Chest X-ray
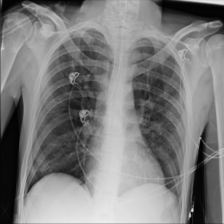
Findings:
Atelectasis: negative
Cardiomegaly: negative
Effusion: positive
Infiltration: negative
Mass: negative
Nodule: negative
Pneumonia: negative
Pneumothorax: negative
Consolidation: negative
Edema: negative
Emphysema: negative
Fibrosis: negative
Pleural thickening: negative
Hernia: negative